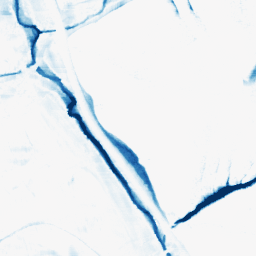
Category: morphological
Decomposition family: morphological_rect
Decomposition parameters: operation: closing
width: 20
height: 10
Upsampling method: quartic
Upsampling parameters: scale: 2
Upsampling scale: 2